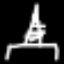
Label: The Eiffel Tower